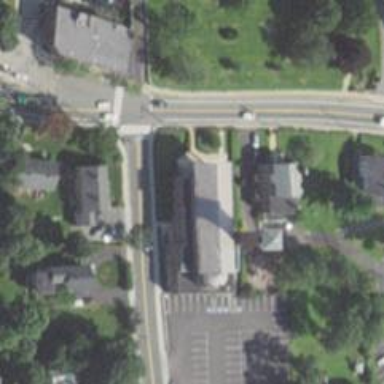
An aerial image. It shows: Stop road.